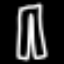
Label: pants